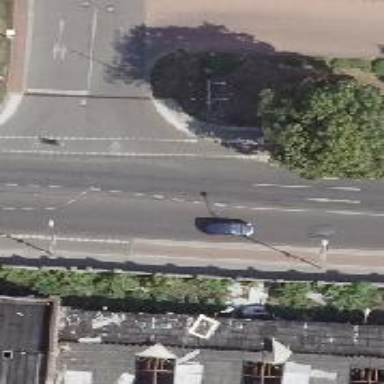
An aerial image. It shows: Secondary road with asphalt surface. The road has separate cycle track with lane markings.